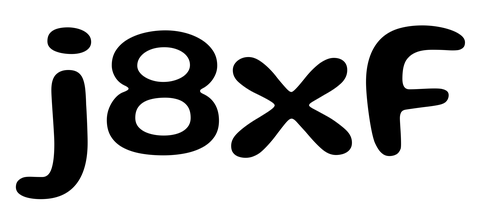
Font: Gluten_Medium